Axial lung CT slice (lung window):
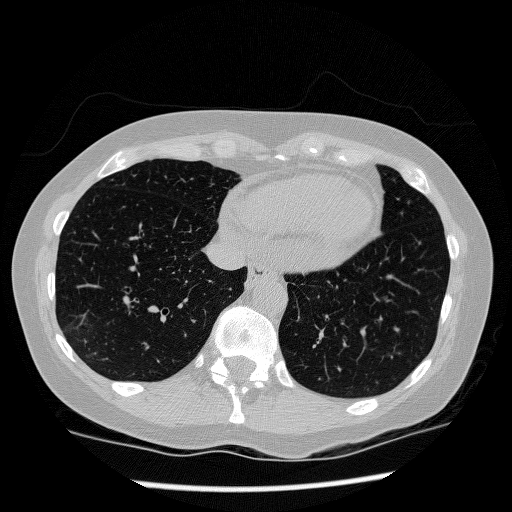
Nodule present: no